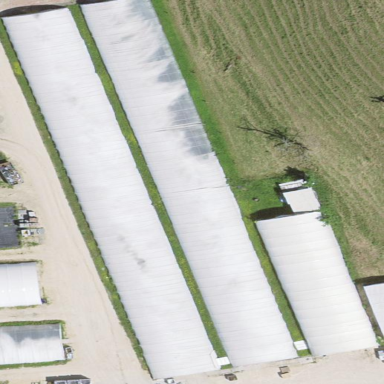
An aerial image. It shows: Greenhouse.